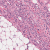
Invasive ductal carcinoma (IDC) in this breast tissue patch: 1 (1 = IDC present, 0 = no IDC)